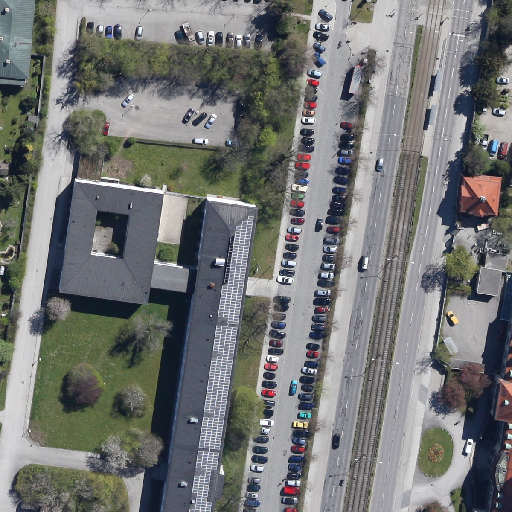
Referring expression: vehicle driving on the road